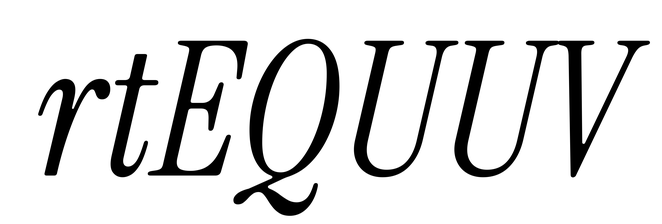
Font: InstrumentSerif-Italic